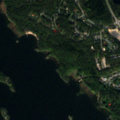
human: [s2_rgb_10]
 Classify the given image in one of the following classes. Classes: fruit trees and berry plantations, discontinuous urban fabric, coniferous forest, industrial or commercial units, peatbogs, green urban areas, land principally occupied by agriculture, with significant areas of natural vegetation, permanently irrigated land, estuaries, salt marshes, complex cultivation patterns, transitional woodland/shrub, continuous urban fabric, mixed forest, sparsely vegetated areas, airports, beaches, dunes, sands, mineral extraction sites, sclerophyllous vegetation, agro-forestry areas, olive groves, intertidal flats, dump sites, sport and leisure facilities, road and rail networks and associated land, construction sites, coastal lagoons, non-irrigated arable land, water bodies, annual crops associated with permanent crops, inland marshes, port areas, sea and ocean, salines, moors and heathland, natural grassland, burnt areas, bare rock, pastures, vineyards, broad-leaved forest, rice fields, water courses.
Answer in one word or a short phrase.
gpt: discontinuous urban fabric, coniferous forest, water bodies